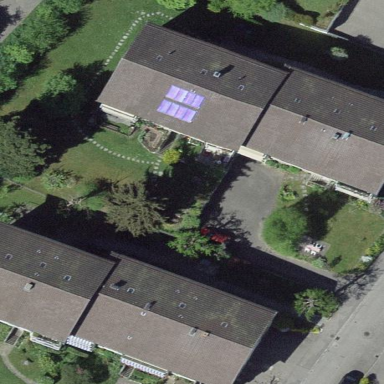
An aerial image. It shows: Group of garages.